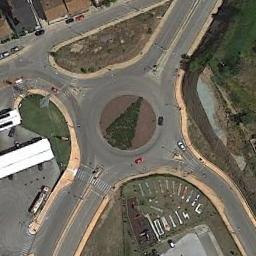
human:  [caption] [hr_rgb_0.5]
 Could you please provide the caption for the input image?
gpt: The roundabout is on the grass next to buildings .

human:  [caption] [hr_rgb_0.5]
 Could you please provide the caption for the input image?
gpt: There are several cars at the roundabout .

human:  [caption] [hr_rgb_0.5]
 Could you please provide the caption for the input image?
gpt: The roundabout with four exits and entrances is next to a parking lot .

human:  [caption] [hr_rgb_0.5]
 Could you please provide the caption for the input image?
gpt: There are several moving vehicles on the road at the roundabout, There are several buildings and some trees and some lawns around the roundabout .

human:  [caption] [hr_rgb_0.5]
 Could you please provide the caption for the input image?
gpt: There are some buildings near the roundabout .